Question: I am attempting a fresh install of Drupal 6.14 on a Ubuntu 9.10 machine using XAMPP for Linux. I use XAMPP fine with Wordpress and some different frameworks. I am having problems after I download and extract Drupal to my /htdocs/. The following pic shows the errors I get.

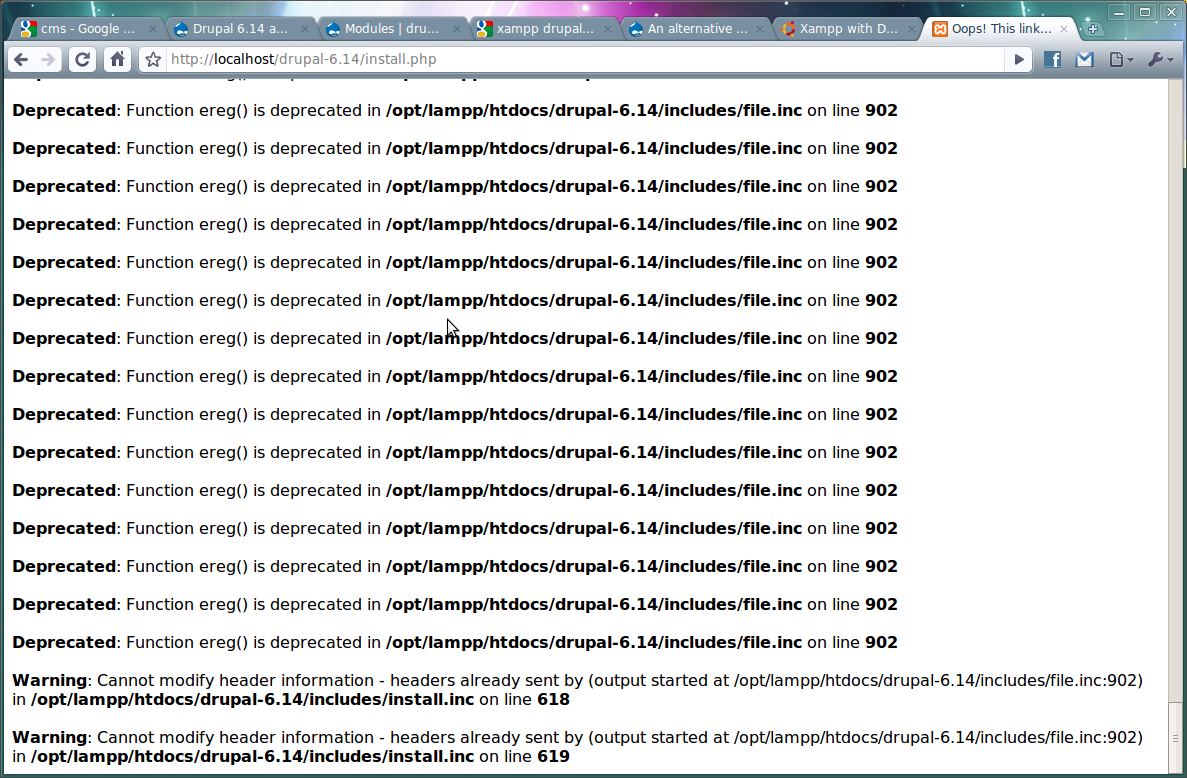
Answer: I think that is a combination of using php5.3 and having warn levels too high. php is outputting warnings which means that Drupal can't change the header information.
If you are on Ubuntu why would you not just use the standard php and mysql?